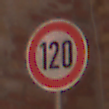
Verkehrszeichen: Geschwindigkeit120
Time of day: MorningAfternoon
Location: Outdoor (Urban)
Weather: Clear
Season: NotSpecified
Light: Natural